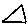
Label: triangle